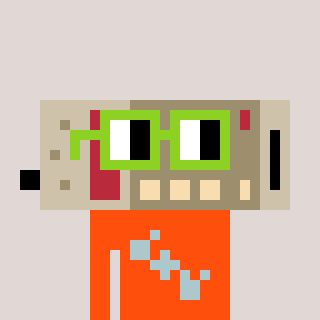
a pixel art character with square light green glasses, a cordless phone-shaped head and a orange-colored body on a warm background